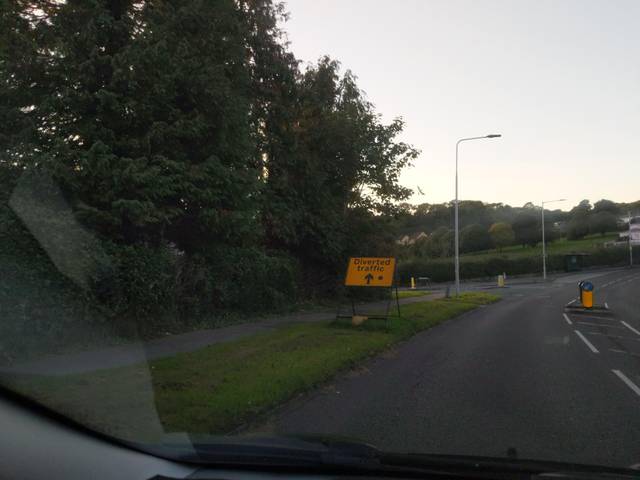
Region: United Kingdom
Coordinates: 50.398, -4.112